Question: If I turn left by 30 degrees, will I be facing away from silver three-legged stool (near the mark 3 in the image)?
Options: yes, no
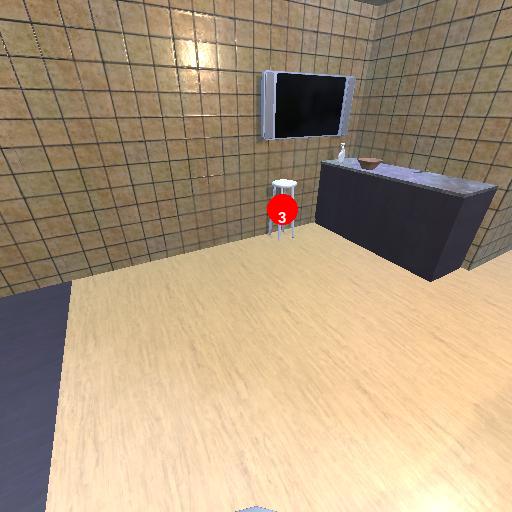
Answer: yes